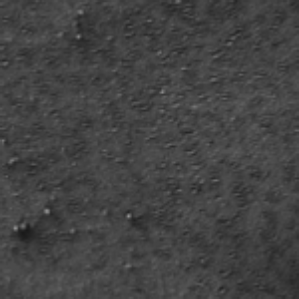
Label: frost